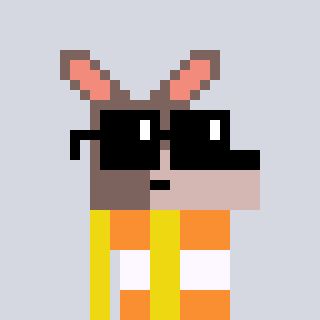
a pixel art character with square black sunglasses, a kangaroo-shaped head and a yellow-colored body on a cool background